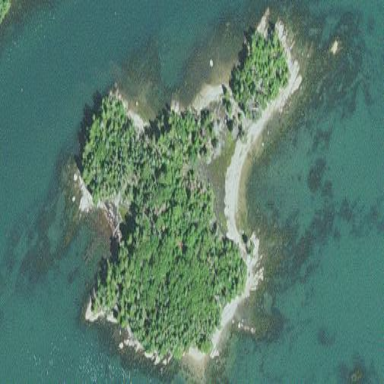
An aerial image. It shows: Island with natural coastline.